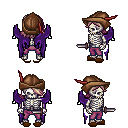
a pixel art fantasy rpg character, male body template, skeleton, purple wings, magenta pants, white blonde swoop hairstyle, leather cap, brown slippers, dagger, four views (front, back, left, right), 2x2 character sprite sheet, small pixel art, hard edges, no anti-aliasing